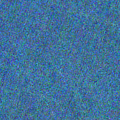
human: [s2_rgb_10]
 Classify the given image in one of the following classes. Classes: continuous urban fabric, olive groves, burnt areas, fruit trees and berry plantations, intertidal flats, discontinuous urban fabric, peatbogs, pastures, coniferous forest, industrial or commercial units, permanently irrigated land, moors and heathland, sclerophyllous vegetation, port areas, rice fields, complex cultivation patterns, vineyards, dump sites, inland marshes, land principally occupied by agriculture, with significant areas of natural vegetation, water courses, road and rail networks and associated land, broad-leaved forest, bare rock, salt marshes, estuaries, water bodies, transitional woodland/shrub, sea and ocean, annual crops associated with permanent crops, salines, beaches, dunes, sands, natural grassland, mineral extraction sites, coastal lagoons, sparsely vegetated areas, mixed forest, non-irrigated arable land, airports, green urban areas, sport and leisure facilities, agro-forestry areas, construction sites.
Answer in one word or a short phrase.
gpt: water bodies